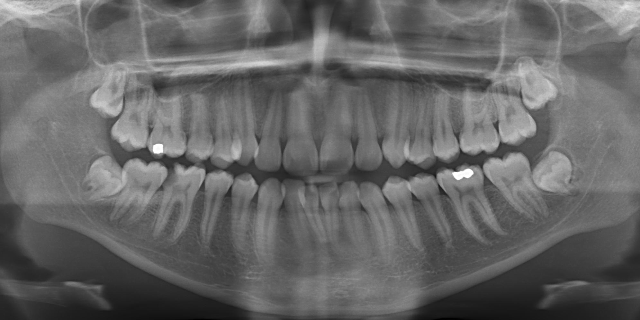
adult